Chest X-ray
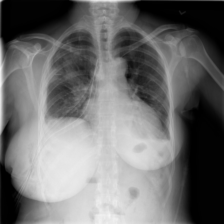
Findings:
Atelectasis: negative
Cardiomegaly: negative
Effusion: negative
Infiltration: positive
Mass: negative
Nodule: negative
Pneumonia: negative
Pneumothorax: positive
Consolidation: negative
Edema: negative
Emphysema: negative
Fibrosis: negative
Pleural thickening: negative
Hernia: negative